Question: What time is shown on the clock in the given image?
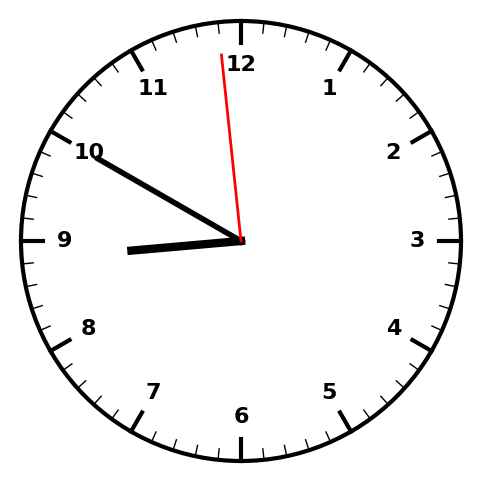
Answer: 08:49:59